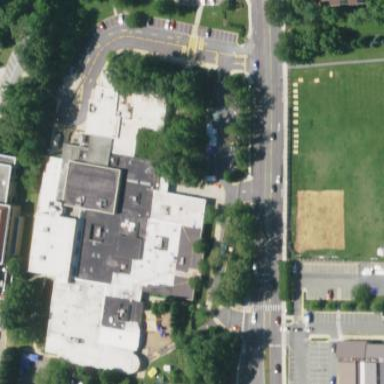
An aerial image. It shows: School building.